Field crop: tomato
Growth stage: 2
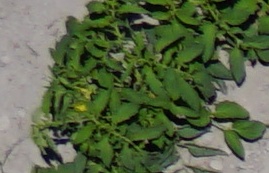
Species: tomato